Question: I've got an interesting problem I've been trying to solve. Basically I have an items control that uses a 'WrapPanel' as it's 'ItemsPanel' to simulate a paragraph built from several bound strings. However there are times where I need to force a break, like when I start a new paragraph, however putting a break into the 'TextBlock' 'DateTemplate' does not actually put a break into the parent wrap panel. Here is the code:
'''
<ItemsControl ItemsSource="{Binding Fragments}" >
<ItemsControl.ItemsPanel>
<ItemsPanelTemplate>
<WrapPanel />
</ItemsPanelTemplate>
</ItemsControl.ItemsPanel>
<ItemsControl.ItemTemplate>
<DataTemplate>
<TextBlock
TextWrapping="Wrap"
Text="{Binding}"/> <!--If this text has a break it won't
propagate that break to the wrap panel,
but instead just in this text block which
causes the formatting to look wrong-->
</DataTemplate>
</ItemsControl.ItemTemplate>
</ItemsControl>
'''
Here is a simple definition for fragments that will show what I am talking about:
'''
Fragments = new ObservableCollection<string>();
Fragments.Add("This is");
Fragments.Add("the first line, ");
Fragments.Add("it is very long and will drift to the ");
Fragments.Add("second line naturally since it is controlled by a wrap panel");
Fragments.Add("
This I want to force to the line below where the line above ends");
Fragments.Add("rapid
new
lines");
'''

I would like this to flow as paragraphs that just continue to get concatenated, but honor the manual breaks when they are run into. Like this:
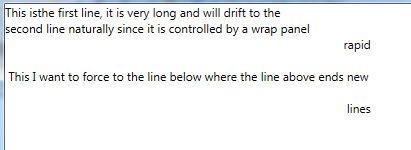
Answer: I would chuck the ItemsControl and use the Inlines collection of a textblock instead. Unfortunately you cannot bind your collection of strings directly, because 'TextBlock.Inlines' is not a dependency property, but it's not hard to work around that with an attached dependency property:
I have also added support for propagation of the CollectionChanged event, so adding a string to 'ViewModel.Fragments' will update the textblock. Removing will work too, although with the limitation that the first Fragment matching the string will be removed.

'''
<Window x:Class="WpfApplication1.MainWindow"
xmlns="http://schemas.microsoft.com/winfx/2006/xaml/presentation"
xmlns:x="http://schemas.microsoft.com/winfx/2006/xaml"
xmlns:local="clr-namespace:WpfApplication1"
Title="MainWindow" Height="350" Width="525">
<Window.DataContext>
<local:ViewModel />
</Window.DataContext>
<Grid>
<TextBlock local:FlowSupport.Fragments="{Binding Fragments}" TextWrapping="WrapWithOverflow" Margin="10" Background="Beige" />
</Grid>
</Window>
'''
ViewModel:
'''
public class ViewModel : INotifyPropertyChanged
{
public event PropertyChangedEventHandler PropertyChanged;
private void OnPropertyChanged(string propertyName)
{
if (this.PropertyChanged != null)
PropertyChanged(this, new PropertyChangedEventArgs(propertyName));
}
private ObservableCollection<string> _fragments;
public ObservableCollection<string> Fragments { get { return _fragments; } set { _fragments = value; OnPropertyChanged("Fragments"); } }
public ViewModel()
{
Fragments = new ObservableCollection<string>();
Fragments.Add("This is ");
Fragments.Add("the first line, ");
Fragments.Add("it is very long and will drift to the ");
Fragments.Add("second line naturally since it is controlled by a wrap panel");
Fragments.Add("
This I want to force to the line below where the line above ends
");
Fragments.Add("rapid
new
lines");
}
}
'''
FlowSupport:
'''
using System;
using System.Linq;
using System.Collections.Generic;
using System.Collections.ObjectModel;
using System.Windows;
using System.Windows.Controls;
using System.Windows.Documents;
using System.Collections.Specialized;
namespace WpfApplication1
{
public static class FlowSupport
{
private static Dictionary<TextBlock, NotifyCollectionChangedEventHandler> _collChangedHandlers = new Dictionary<TextBlock,NotifyCollectionChangedEventHandler>();
public static ObservableCollection<string> GetFragments(TextBlock tb) { return (ObservableCollection<string>)tb.GetValue(FragmentsProperty); }
public static void SetFragments(TextBlock tb, ObservableCollection<string> value) { tb.SetValue(FragmentsProperty, value); }
public static readonly DependencyProperty FragmentsProperty = DependencyProperty.RegisterAttached("Fragments", typeof(ObservableCollection<string>), typeof(FlowSupport), new PropertyMetadata(new ObservableCollection<string>(), OnFragmentsChanged));
private static void OnFragmentsChanged(DependencyObject d, DependencyPropertyChangedEventArgs e)
{
var tb = d as TextBlock;
if (tb != null)
{
CreateCollectionChangedHandler(tb); // create handler, once per textblock
tb.Inlines.Clear();
var oldInlines = e.OldValue as ObservableCollection<string>;
if (oldInlines != null)
{
oldInlines.CollectionChanged -= _collChangedHandlers[tb];
}
var inlines = e.NewValue as ObservableCollection<string>;
if (inlines != null)
{
inlines.CollectionChanged += _collChangedHandlers[tb];
foreach (string s in inlines)
tb.Inlines.Add(s);
}
}
}
private static void CreateCollectionChangedHandler(TextBlock tb)
{
if (!_collChangedHandlers.ContainsKey(tb))
{
_collChangedHandlers.Add(tb, (s1, e1) =>
{
if (e1.NewItems != null)
{
foreach (string text in e1.NewItems)
tb.Inlines.Add(text);
}
if (e1.OldItems != null)
{
foreach (string text in e1.OldItems)
{
Inline inline = tb.Inlines.FirstOrDefault(i => ((Run)i).Text == text);
if (inline != null)
tb.Inlines.Remove(inline);
}
}
});
}
}
}
}
'''